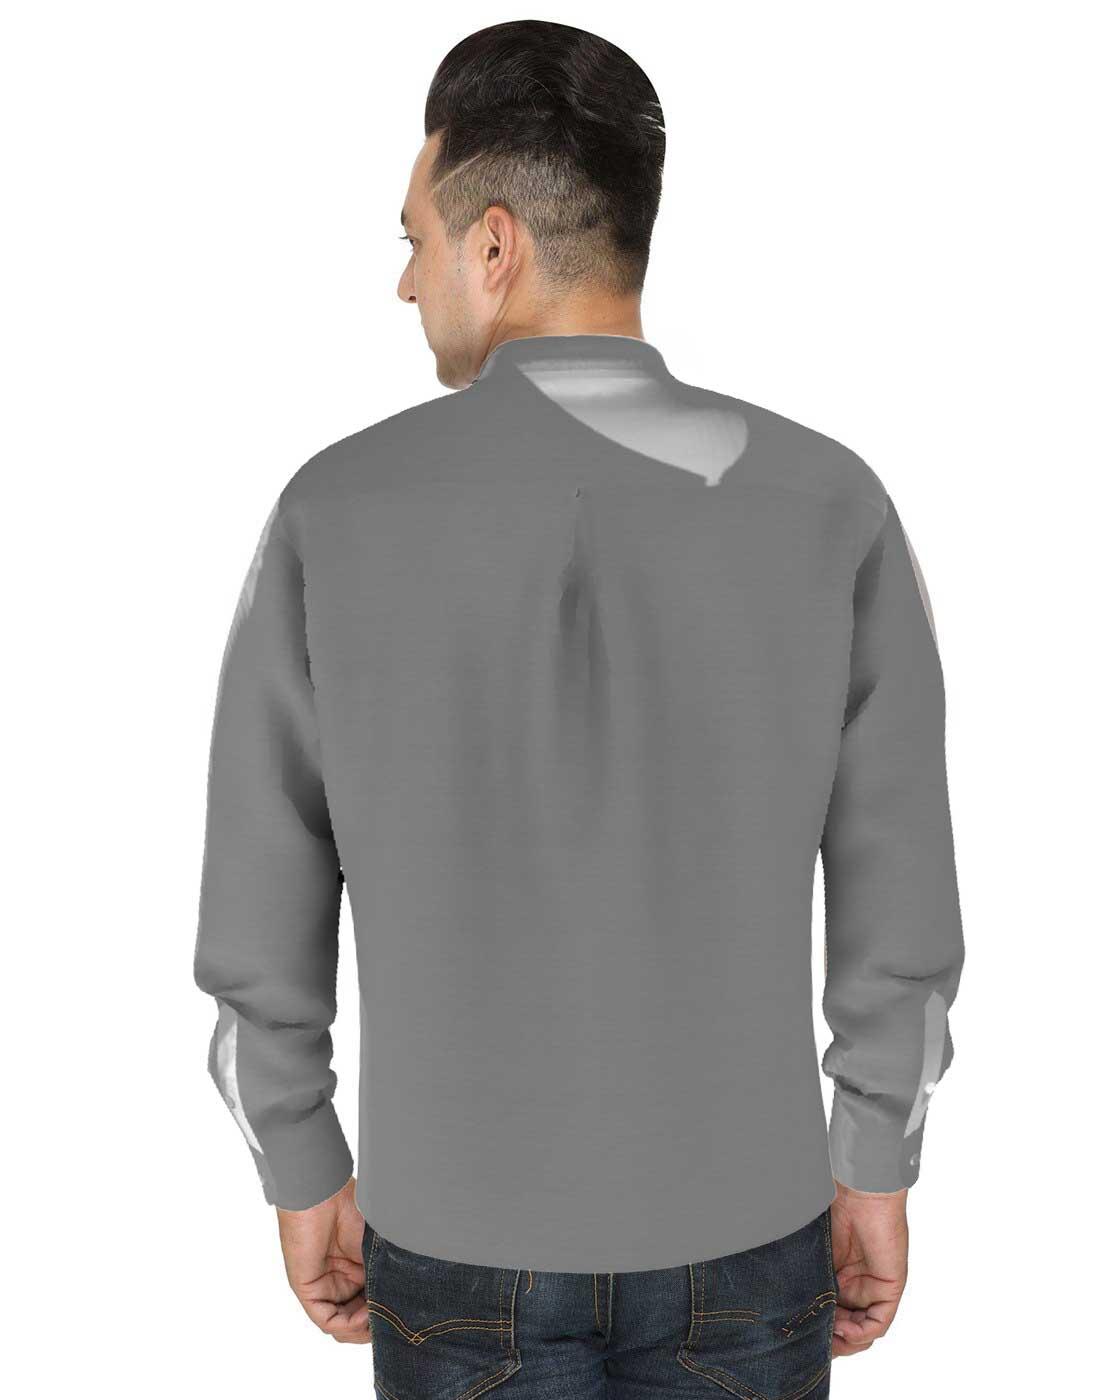
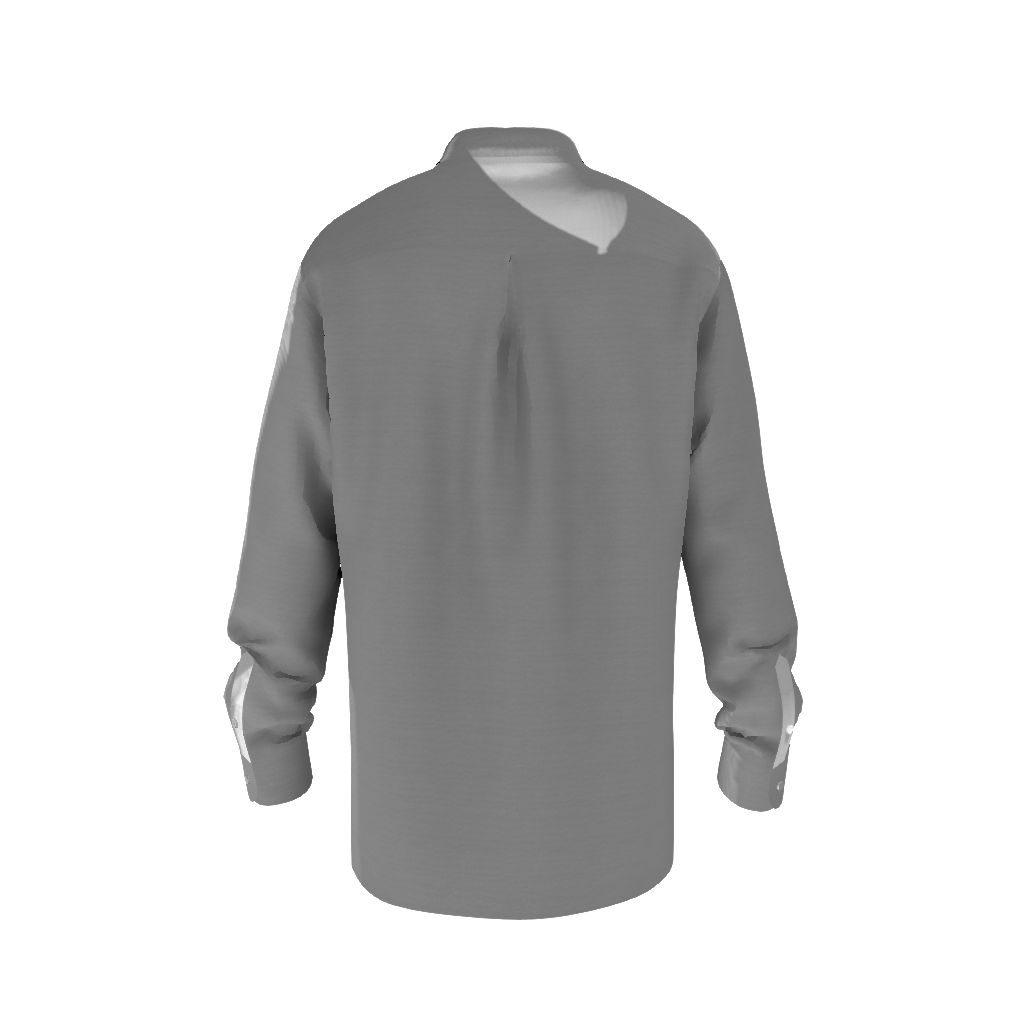
Clothing description: grey white men's button up tee